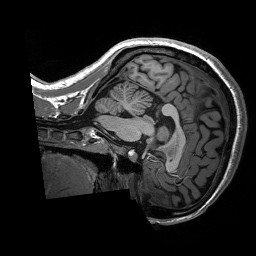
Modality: T1w
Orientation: sagittal
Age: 25
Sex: female
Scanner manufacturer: siemens
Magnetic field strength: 3 T
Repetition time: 2.53 s
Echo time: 0.00227 s